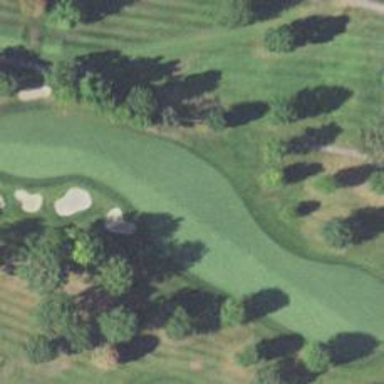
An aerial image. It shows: Golf hole.